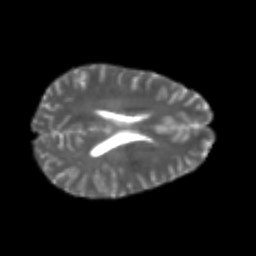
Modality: T2w
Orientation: axial
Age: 26
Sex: female
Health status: healthy
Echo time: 0.074 s